Field crop: maize
Growth stage: 1
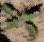
Species: atriplex